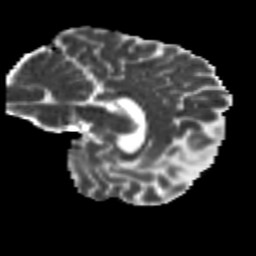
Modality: MD
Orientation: sagittal
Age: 11
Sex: male
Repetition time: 9.4 s
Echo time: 0.089 s